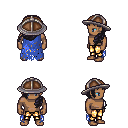
a pixel art fantasy rpg character, male body template, human, dark skin, blue tattered cape, gold greaves, raven left-swept hairstyle, chain helm, four views (front, back, left, right), 2x2 character sprite sheet, small pixel art, hard edges, no anti-aliasing